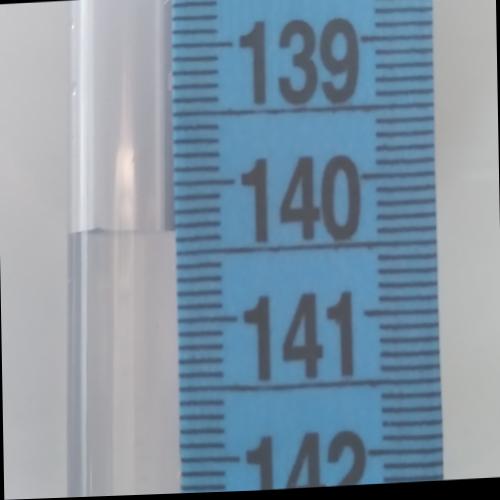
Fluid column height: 140.3 cm